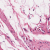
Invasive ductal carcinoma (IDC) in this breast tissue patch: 0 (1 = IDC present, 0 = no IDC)